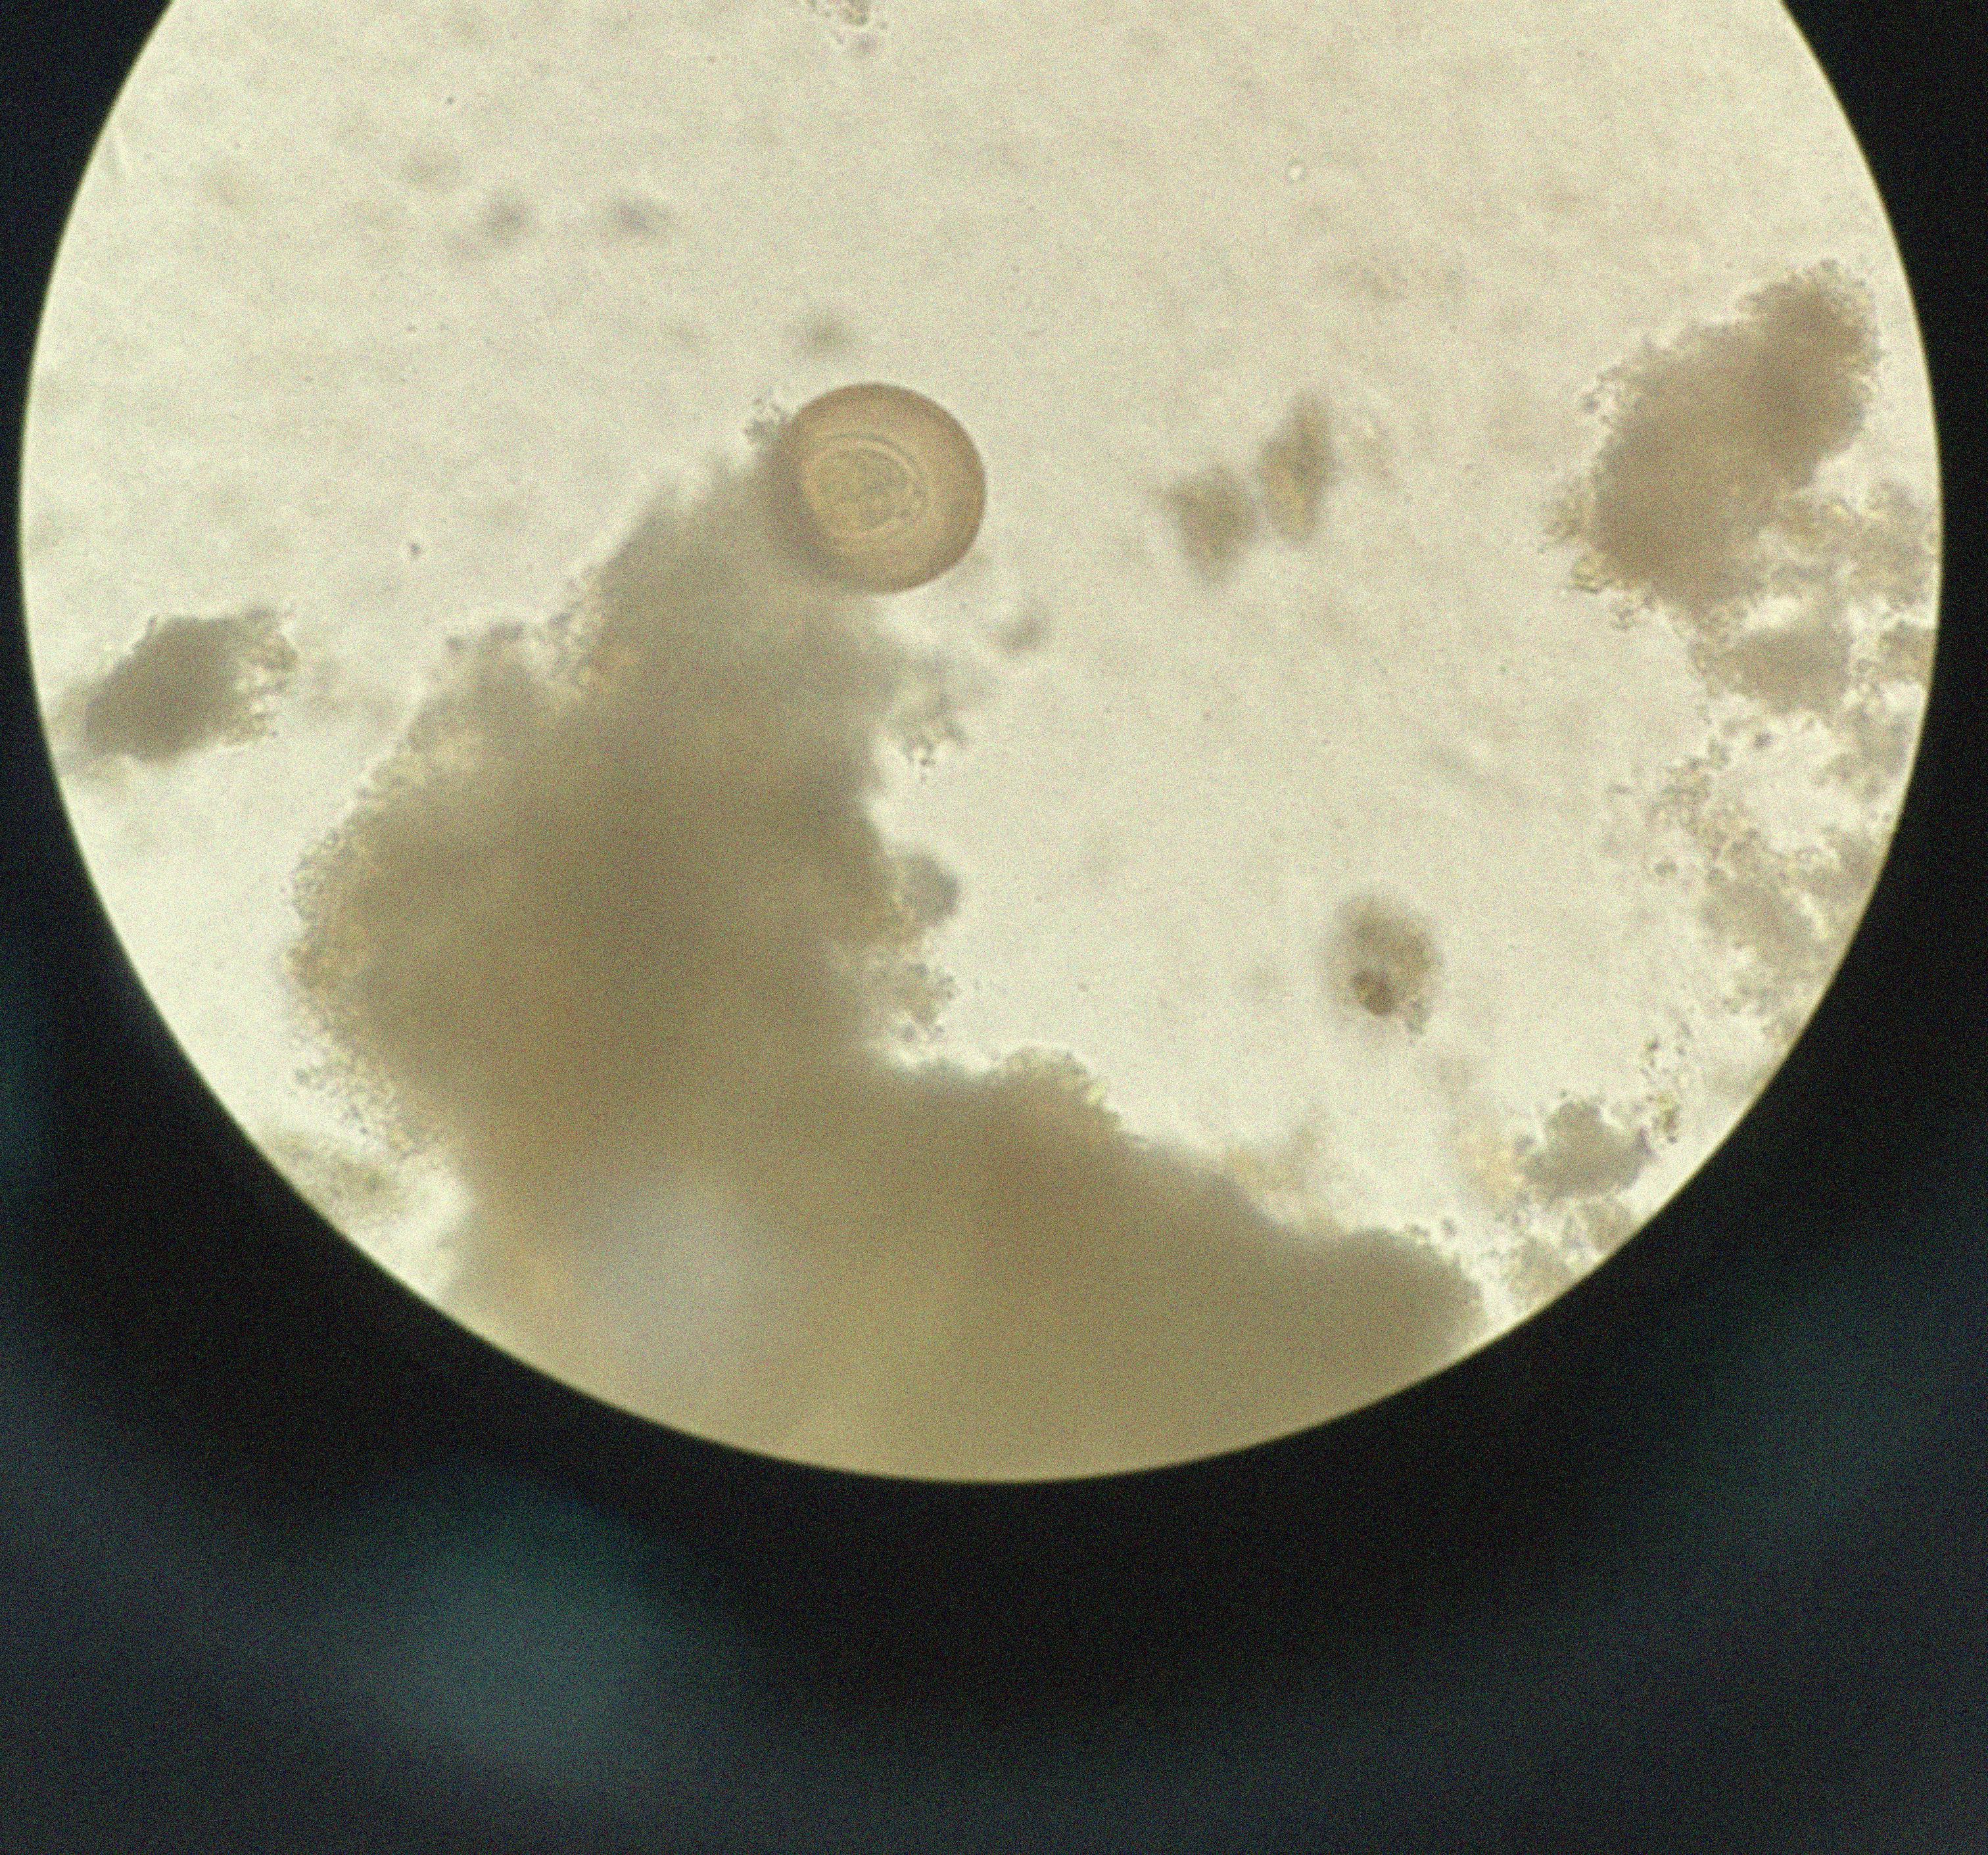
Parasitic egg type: Hymenolepis diminuta